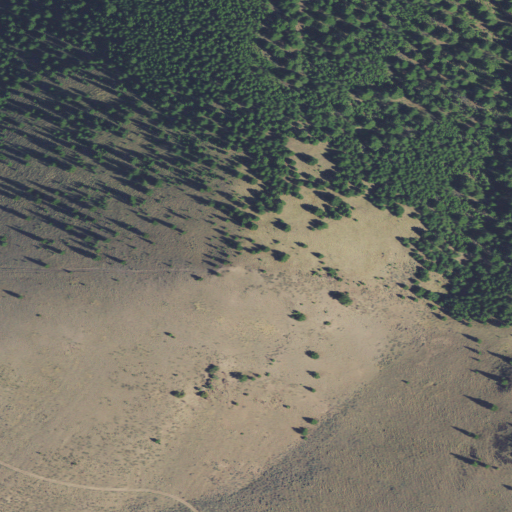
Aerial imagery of mountain in Montana named Steep Mountain containing shrub, evergreen forest, and grassland